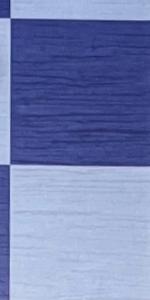
Label: Empty